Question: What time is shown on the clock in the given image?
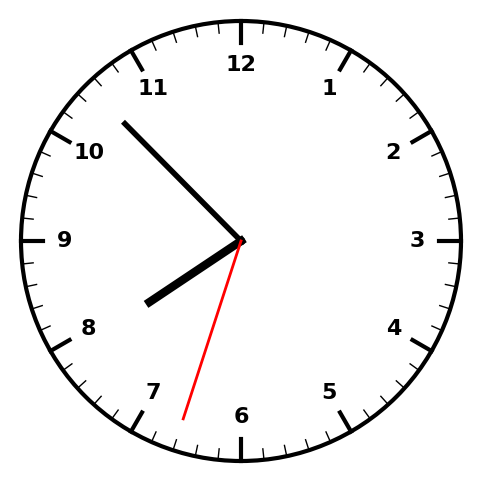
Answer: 07:52:33